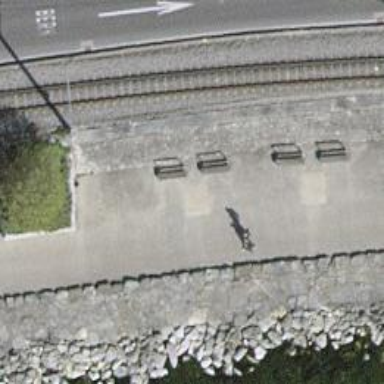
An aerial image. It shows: Brown bench in the vicinity.